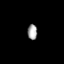
Tissue: lung
Cell type: Others
Senescence score: 0.2189
Nuclear area (px): 145
Mean DAPI intensity: 162.793